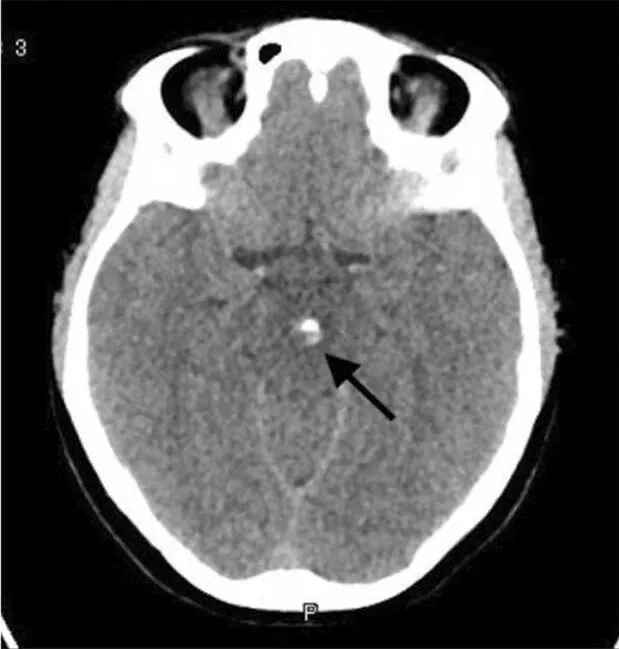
Cross-sectional view of CT brain showing a focal hyperdense calcified lesion measuring 6 mm in the midline portion of the midbrain (black arrow).
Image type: radiology (ct)